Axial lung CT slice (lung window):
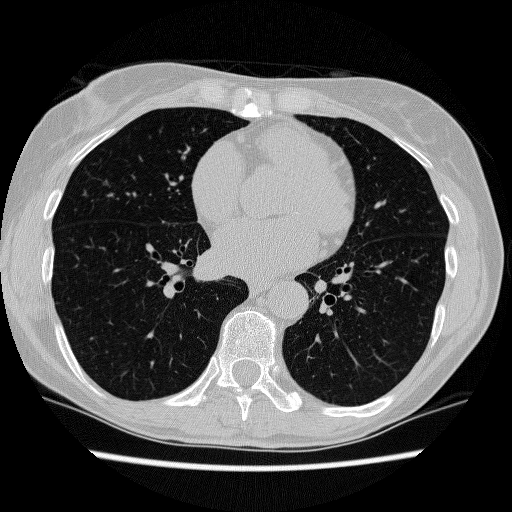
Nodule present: no